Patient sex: M
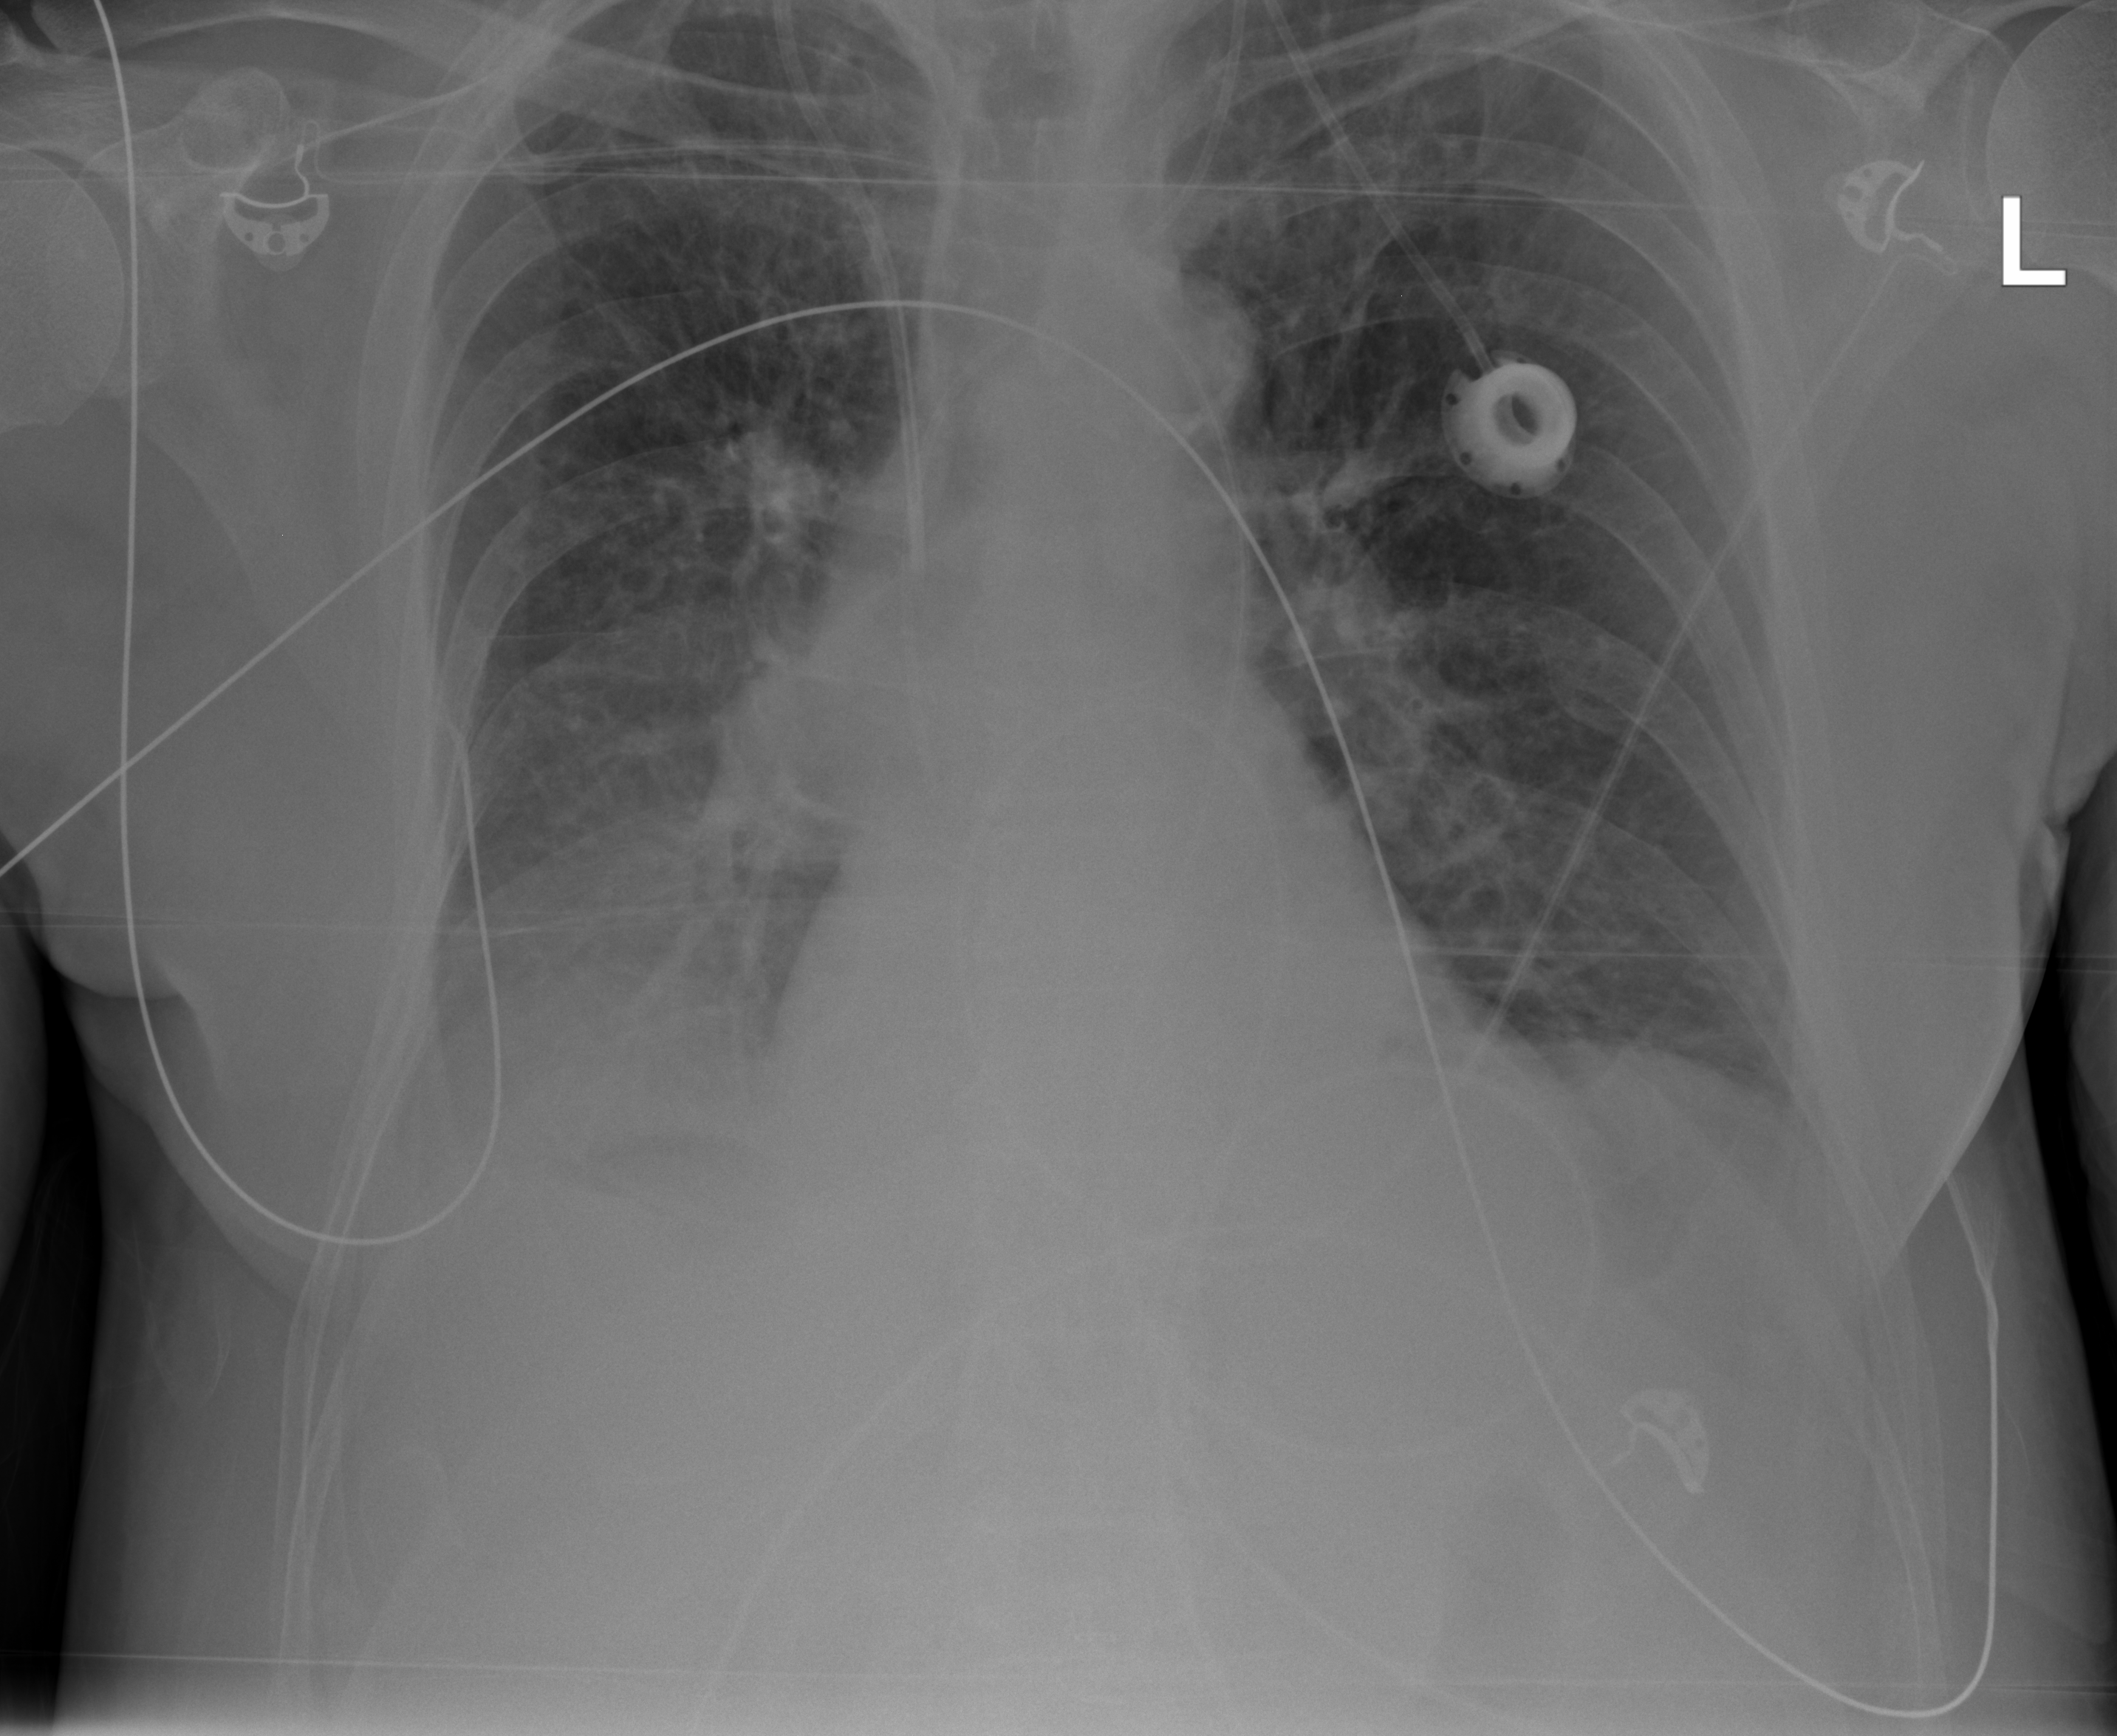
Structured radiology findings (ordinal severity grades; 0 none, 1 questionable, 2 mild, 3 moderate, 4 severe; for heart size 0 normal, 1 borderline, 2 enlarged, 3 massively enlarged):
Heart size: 0
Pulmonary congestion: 0
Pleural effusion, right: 2
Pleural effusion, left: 0
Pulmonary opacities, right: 0
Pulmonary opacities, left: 0
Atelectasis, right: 2
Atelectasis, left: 2